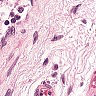
Metastatic tissue present: no